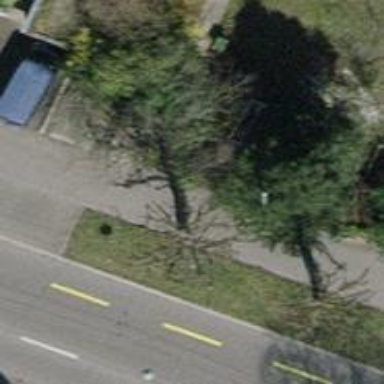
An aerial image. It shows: Avenue of trees.